Question: Here is my problem:
I'm creating a window that is responsible for listing a layer, where it displays the layer's
current image (in the form of a 'ImageIcon' as of now), layer's name, and a check box to alter the current on/off state of said layer. The entire thing is supposed to be a knock-off of <URL>, as seen here:

My problem has been how to bypass 'JTable' to structure it as so. I figure in the end I might have to resort to just making a dynamic table, but I am wondering if there is a way to make an item/container that can individually display those three components.
The closest I got was using a 'JLabel' with its icon and text properties used, but I had trouble figuring out how to add the check box.
Should I use the layout manager to move the label list to the left, and add a new list filled with check boxes within the pane?
My code is probably as follows:
'''
public class StudioLayerWindow extends JFrame
{
// Objects
JPanel buttonPanel;
JScrollPane layerScroll;
JButton addNewLayer;
JButton deleteCurrentLayer;
JButton duplicateCurrentLayer;
JButton mergeCurrentLayer;
JButton moveCurrentLayerUp;
JButton moveCurrentLayerDown;
JButton layerProperties;
// Constructors & Initializers
public StudioLayerWindow()
{
// Main Window Initialization
this.setTitle("Layers");
this.setType(Type.UTILITY);
this.setSize(200,200);
this.setResizable(false);
this.setAlwaysOnTop(true);
initButtons();
buttonPanel = new JPanel(new GridLayout(1,7));
buttonPanel.setPreferredSize(new Dimension(this.getWidth(), this.getHeight() / 7));
buttonPanel.add(addNewLayer);
buttonPanel.add(deleteCurrentLayer);
buttonPanel.add(duplicateCurrentLayer);
buttonPanel.add(mergeCurrentLayer);
buttonPanel.add(moveCurrentLayerUp);
buttonPanel.add(moveCurrentLayerDown);
buttonPanel.add(layerProperties);
// Code for what I'd add here
layerScroll = new JScrollPane();
this.add(layerScroll , BorderLayout.CENTER);
this.add(buttonPanel , BorderLayout.PAGE_END);
}
'''
The code above does not contain any of my tried solutions, only the basic template I have been at.
Is there any way to make multiple components on a single row?
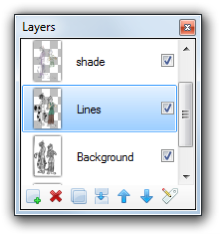
Answer: 'JList' is a generic class.
- 'JPanel''RowPanel'- - Create your 'JList' using those panels like'''
JList<RowPanel> list = new JList<RowPanel>();
'''
- 'ListCellRenderer''ListCellEditor'<URL>
---
This should be done if you don't want to use 'JTable' under any circumstances. 'JTable' is a good alternative to this solution.
Hope this helps.
Good luck.